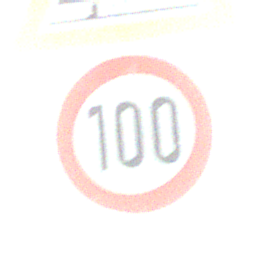
Verkehrszeichen: Geschwindigkeit100
Zusatzzeichen oben: SplittSchotter
Umgebung: Outdoor, Nature
Tageszeit: MorningAfternoon
Wetter: PartlyCloudy
Licht: Natural
Jahreszeit: NotSpecified
Kontrast: HighContrast